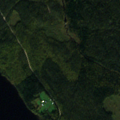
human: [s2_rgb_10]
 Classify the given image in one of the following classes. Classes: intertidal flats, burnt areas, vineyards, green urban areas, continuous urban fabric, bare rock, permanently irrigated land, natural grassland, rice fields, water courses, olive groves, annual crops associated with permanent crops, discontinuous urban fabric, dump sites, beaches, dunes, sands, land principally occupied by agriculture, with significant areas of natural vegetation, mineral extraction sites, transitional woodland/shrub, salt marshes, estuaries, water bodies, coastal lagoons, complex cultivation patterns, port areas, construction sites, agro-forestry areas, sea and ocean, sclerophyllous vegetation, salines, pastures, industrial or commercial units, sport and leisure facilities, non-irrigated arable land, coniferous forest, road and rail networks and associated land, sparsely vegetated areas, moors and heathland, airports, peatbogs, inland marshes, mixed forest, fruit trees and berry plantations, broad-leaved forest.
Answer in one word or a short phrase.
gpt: coniferous forest, mixed forest, transitional woodland/shrub, water bodies